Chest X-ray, AP view. Patient: 28 years old, sex F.
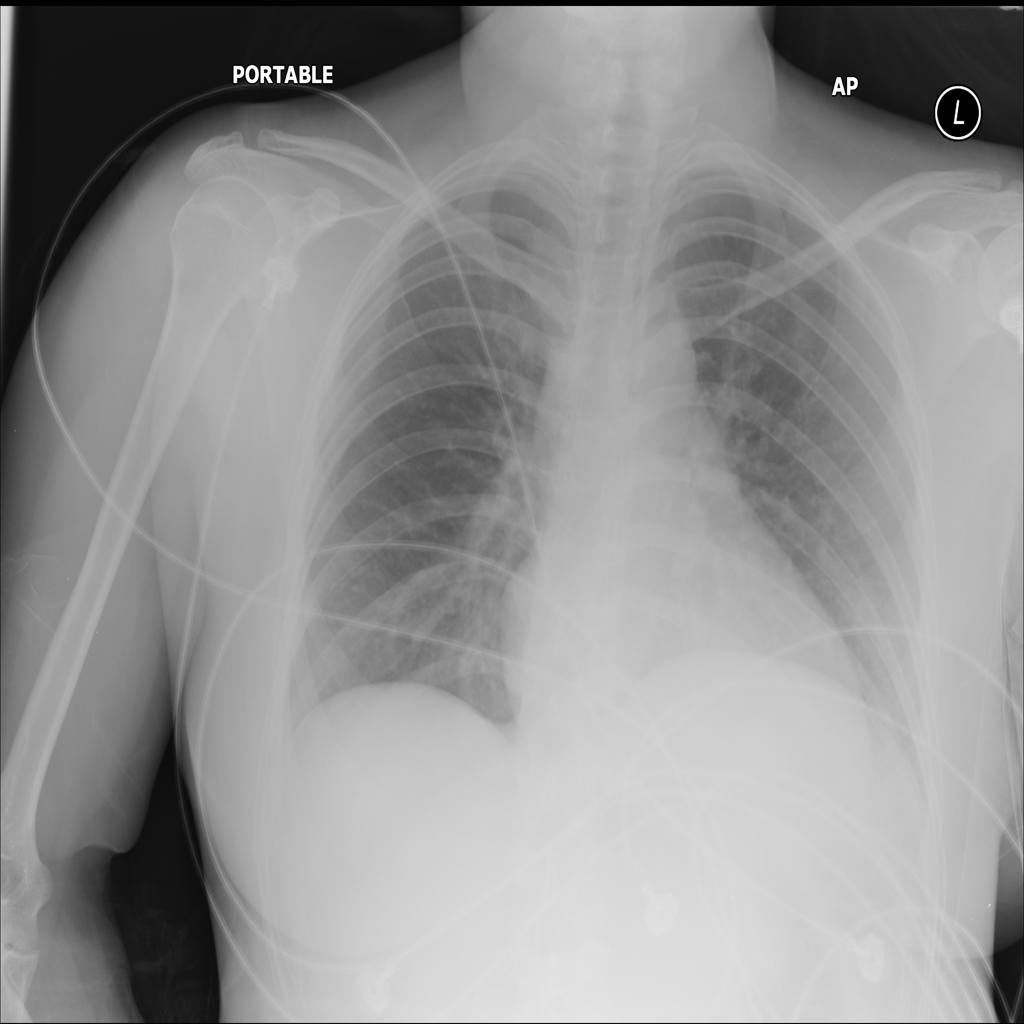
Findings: No Finding